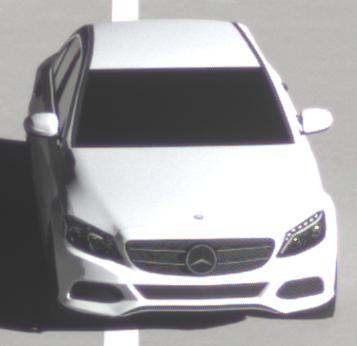
Make: Mercedes-Benz
Model: C 160
Detailed model: C-Class (205) Limousine
Model produced from: 2015/04
Model produced until: 2018/04
Doors: 4
Color: white
Road condition: dry road
Daytime: sunrise or sunset
Contrast: high contrast